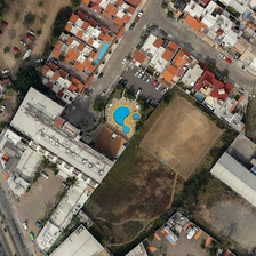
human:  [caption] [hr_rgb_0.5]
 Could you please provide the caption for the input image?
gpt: There is a row of brown roofed houses by the side of the road.

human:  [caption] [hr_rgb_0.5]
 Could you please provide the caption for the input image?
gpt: There is a brown roof beside the road.

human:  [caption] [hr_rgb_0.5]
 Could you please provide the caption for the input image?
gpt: Part of the open air pool of nearby bar Landes.

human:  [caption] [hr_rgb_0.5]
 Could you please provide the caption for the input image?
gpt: An open-air swimming pool on a nearby wasteland.

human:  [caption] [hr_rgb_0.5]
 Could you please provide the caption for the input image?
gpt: an outdoor swimming pool in a nearby ground.